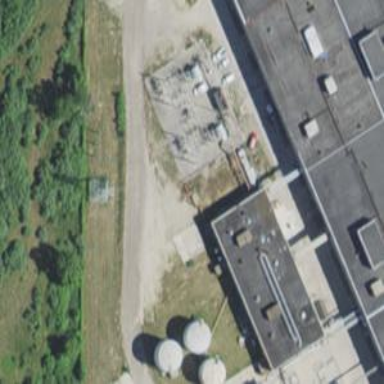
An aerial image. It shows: Industrial power substation surrounded by fence.